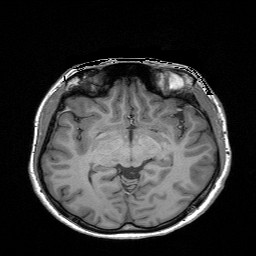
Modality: T1w
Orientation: coronal